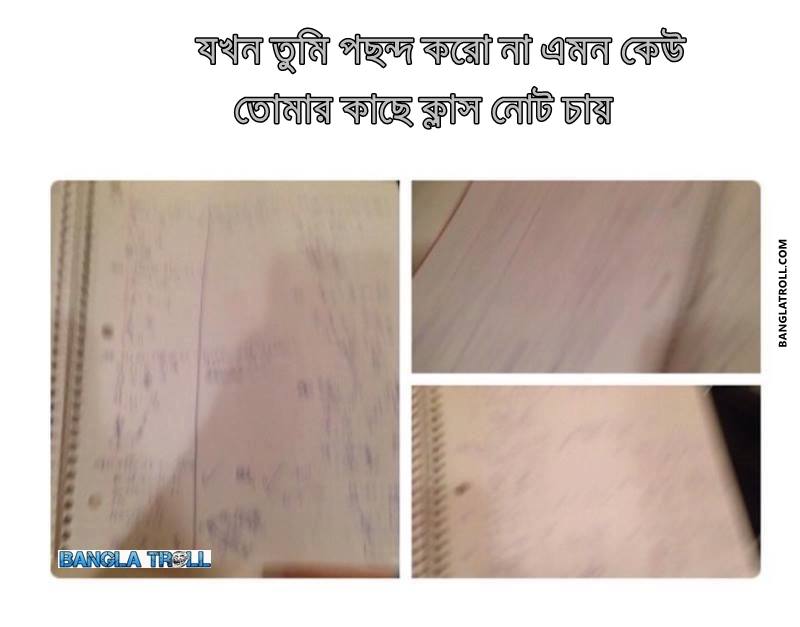
Text: যখন তুমি পছন্দ করো না এমন কেউ তোমার কাছে ক্লাস নোট চায়
Label: Non Hate